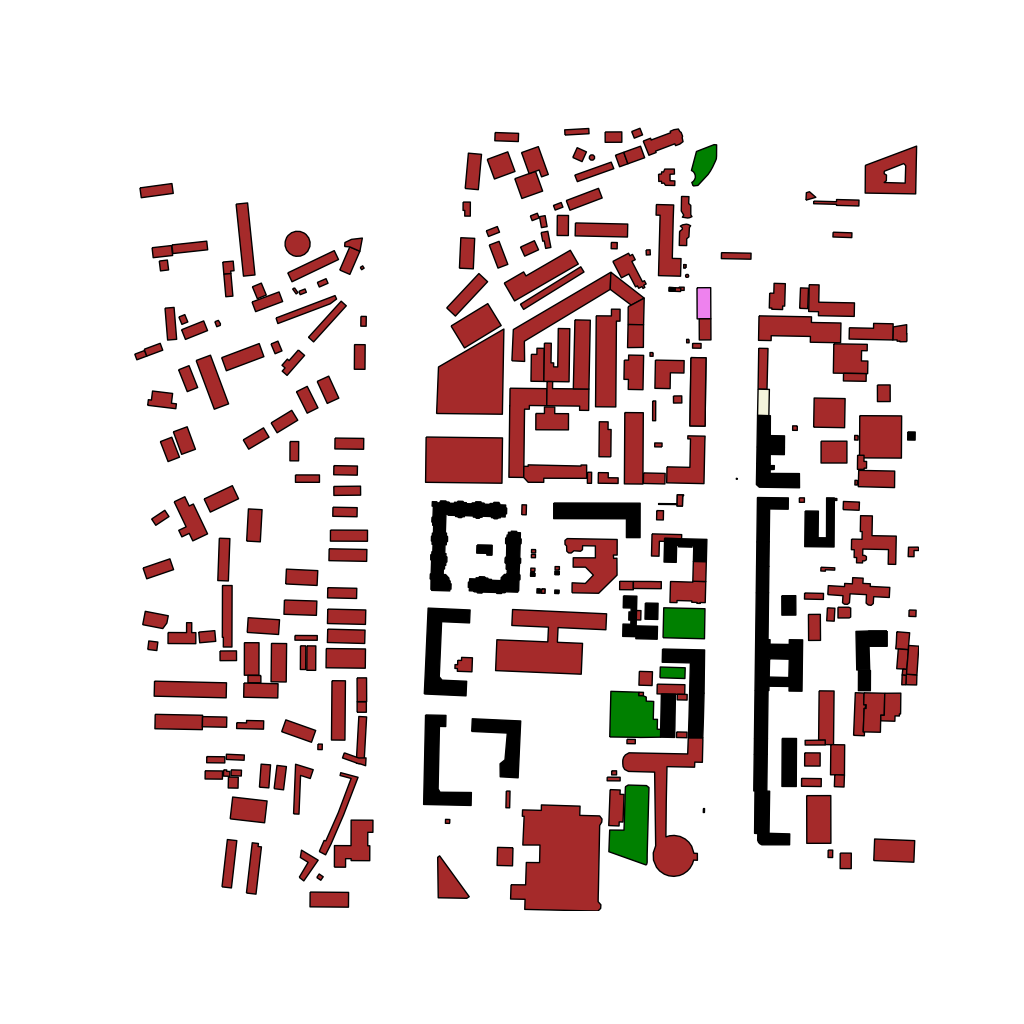
Tags: overhead vector_map, business, industrial, recreation, residential, special, historical, modern, soviet, high_rise, individual_rise, low_rise, medium_rise, density_1, Building, Cafe, Dentist, Facility, Park, 1.0 km²